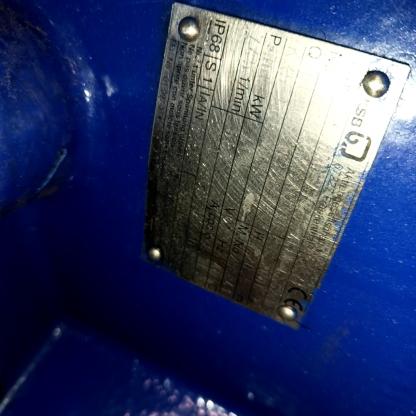
Klasa: tabliczka-znamionowa